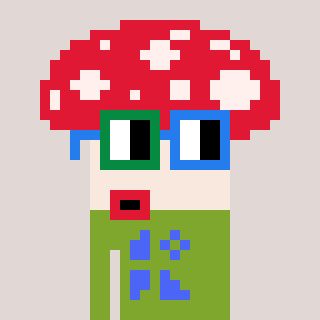
a pixel art character with square green and blue glasses, a mushroom-shaped head and a slimegreen-colored body on a warm background